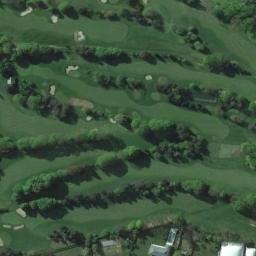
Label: golf_course